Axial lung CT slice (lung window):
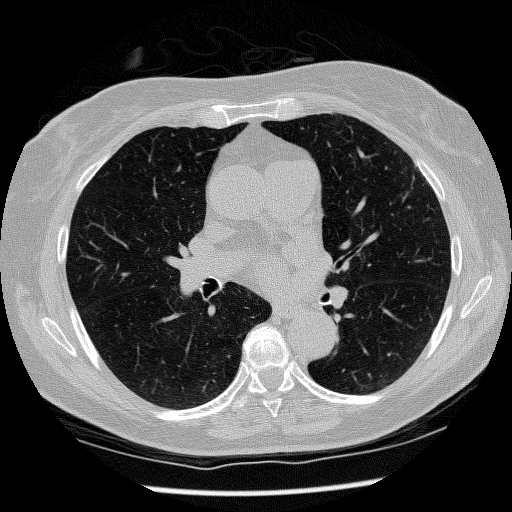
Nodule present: no